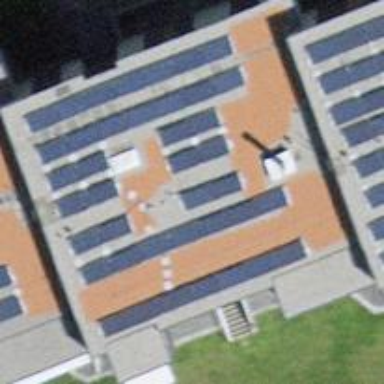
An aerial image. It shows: Building with apartments and flat roof.